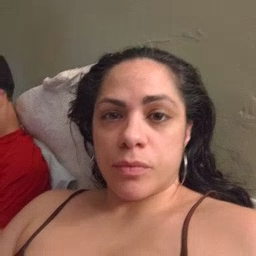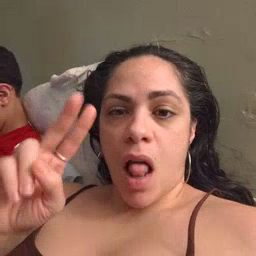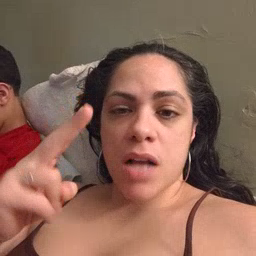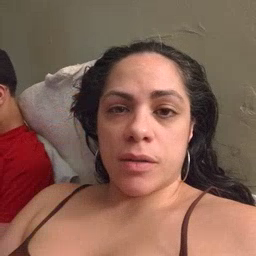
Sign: closet